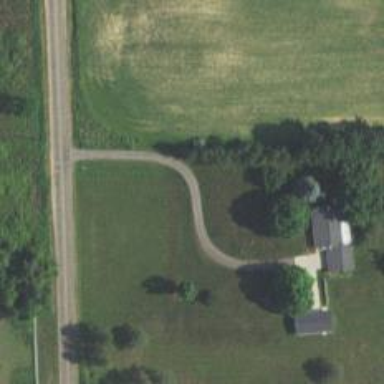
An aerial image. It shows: Driveway leading to service road.